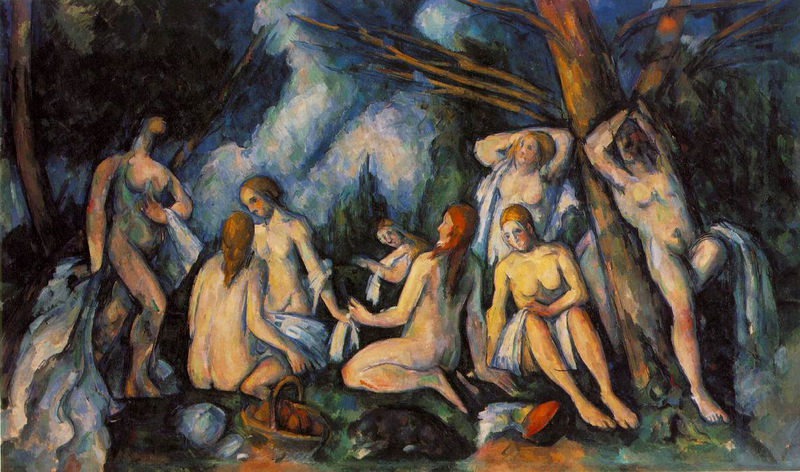
Titel: Die großen Badenden
Künstler: Paul Cézanne
Standort: Meryon (Pennsylvania)
Institution: The Barnes Foundation
Schlagwörter: akt, baum, blau, dunkel, felsen, gemälde, gruppe, himmel, körper, laub, mann, nackt, schatten, wasser, weiß, wolken, akte, baden, badende, bäume, cezanne, fluss, frauen, gelb, grün, impressionismus, komposition, menschen, ocker, sitzen, äste, abend, braun, brust, busen, frau, grau, licht, nacht, orange, profil, renoir, rücken, schwarz, szene, hund, obst, rot, tier, tuch, wolke, expressionismus, malerei, blond, arm, inkarnat, schale, stehen, stein, öl, ast, baumstamm, natur, zweige, pastos, qualm, rauch, sonne, boden, haare, tücher, gewänder, saum, frontal, schön, wald, wasserfall, frucht, früchte, beine, hellblau, äpfel, bein, brüste, farbig, füße, hintern, trocknen, fels, modern, formen, nebel, violett, picknick, moment, lehnen, essen, duktus, weiblich, handtuch, korb, brot, faltenwurf, laken, nackte, knie, schenkel, impression, fleisch, melone, bad, rothaarig, nacktheit, antike, fuss, expressionistisch, linie, zweig, schwimmen, abtrocknen, kontur, lichtung, paul, arsch, form, knien, orgie, kathe, verführung, expressiv, paul cezanne, rinde, knieen, frei, frühstück, anlehnen, früchtekorb, dog, obstkorb, diana, fruchtkorb, cezann, hautfarben, ansichten, organge, fruch, ausgewogenheit, farbkomposition, korp, körperformen, die grossen badenden, eheliche treue, grosse badende, gruppenakt, kein cezanne, pcknick, e, und, die badenden